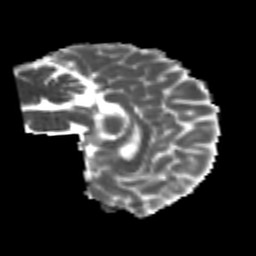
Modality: MD
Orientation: sagittal
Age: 20
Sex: female
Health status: healthy
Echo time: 0.074 s